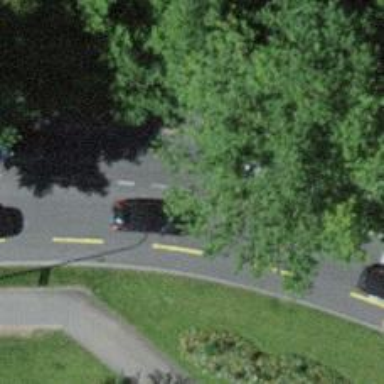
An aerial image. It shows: Secondary road with asphalt surface. It has separate lanes for cyclists on both sides.